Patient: sex F, age 63
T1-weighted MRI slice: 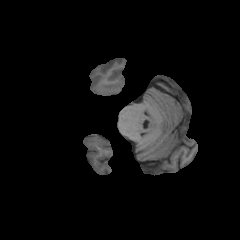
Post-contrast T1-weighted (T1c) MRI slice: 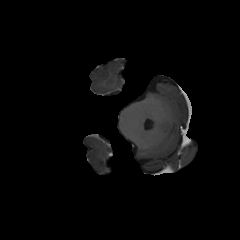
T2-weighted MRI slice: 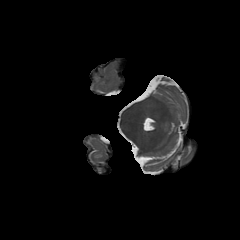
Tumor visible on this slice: no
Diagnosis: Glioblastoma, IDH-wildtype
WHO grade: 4